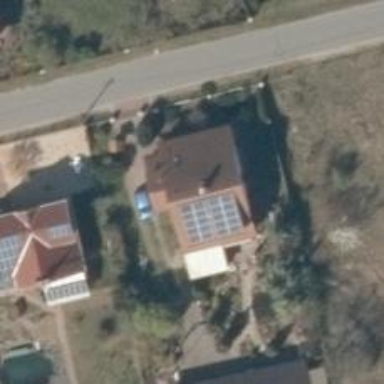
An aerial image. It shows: Simple and straightforward house.